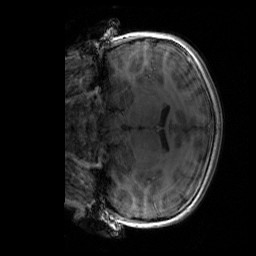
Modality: T1w
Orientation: coronal
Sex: female
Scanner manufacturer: siemens
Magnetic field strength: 3 T
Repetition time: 1.9 s
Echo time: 0.00243 s